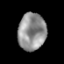
Tissue: prostate
Cell type: T cells
Senescence score: 0.301
Nuclear area (px): 1014
Mean DAPI intensity: 145.193